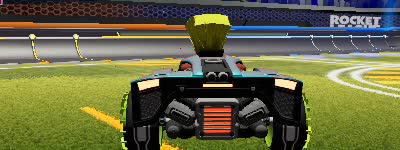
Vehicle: breakout